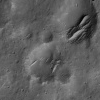
Atmospheric dust classification: not_dusty